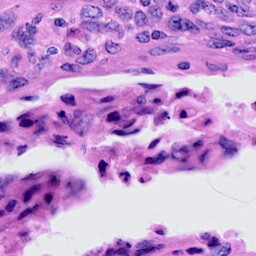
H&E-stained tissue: Cervix